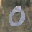
Label: 0